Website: macys
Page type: gifting
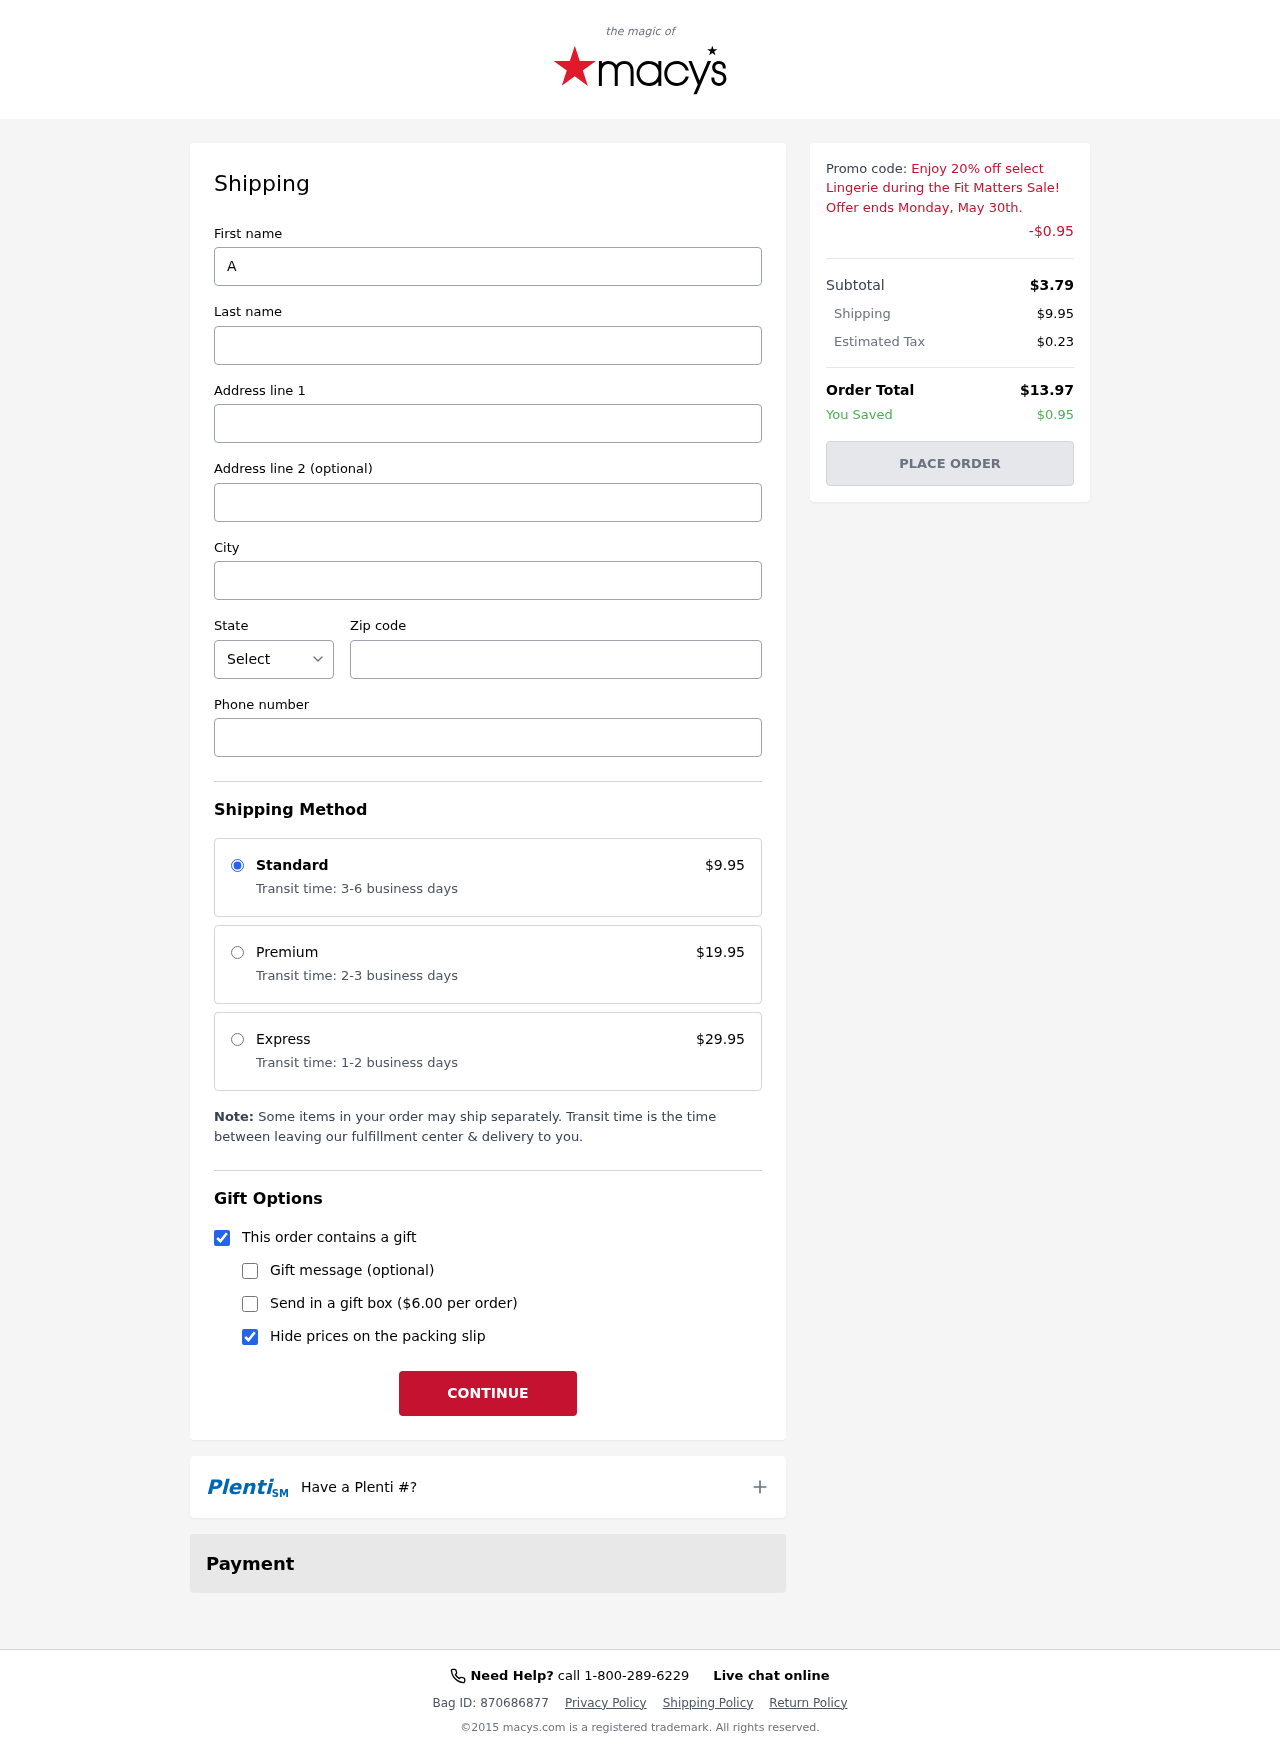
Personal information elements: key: PII_CITY
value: New Jeffreyville
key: PII_FIRSTNAME
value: Amanda
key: PII_LASTNAME
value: Garrett
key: PII_PHONE
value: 6893193489
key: PII_POSTCODE
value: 64816
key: PII_STATE_ABBR
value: CA
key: PII_STREET
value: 38054 David Vista Suite 265
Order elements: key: ORDER_SHIPPING_COST
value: $9.95
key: ORDER_DISCOUNT
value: -$0.95
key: ORDER_SUBTOTAL
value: $3.79
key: ORDER_TAX
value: $0.23
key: ORDER_TOTAL
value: $13.97
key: ORDER_SAVINGS
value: $0.95